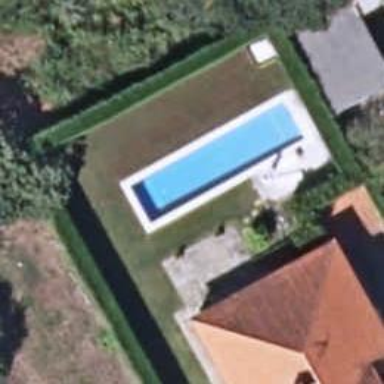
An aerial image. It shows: Swimming pool located in leisure land.